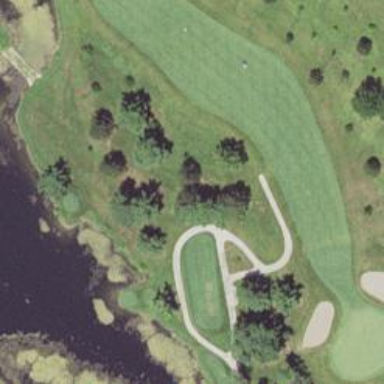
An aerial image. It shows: Service road used as golf cart path.